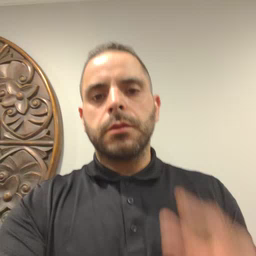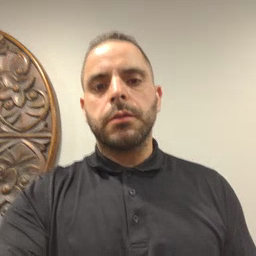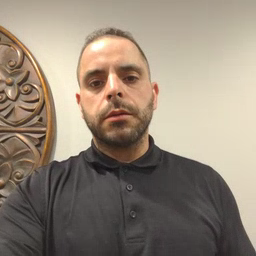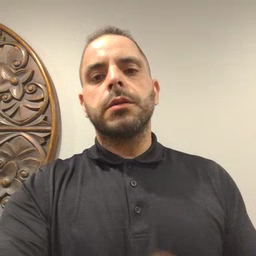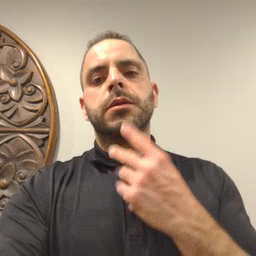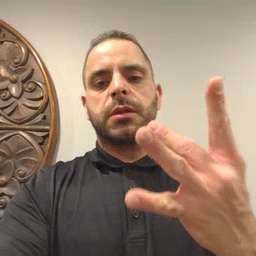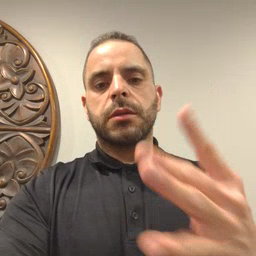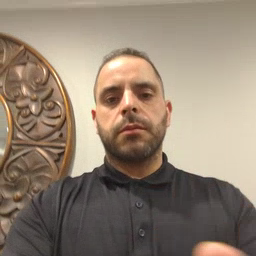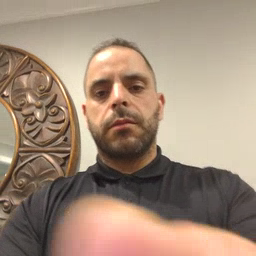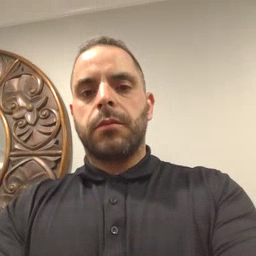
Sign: sticky